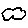
Label: cloud